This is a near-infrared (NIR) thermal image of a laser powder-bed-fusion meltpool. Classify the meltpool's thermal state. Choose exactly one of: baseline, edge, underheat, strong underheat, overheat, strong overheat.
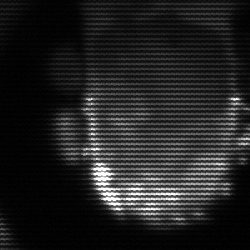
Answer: baseline